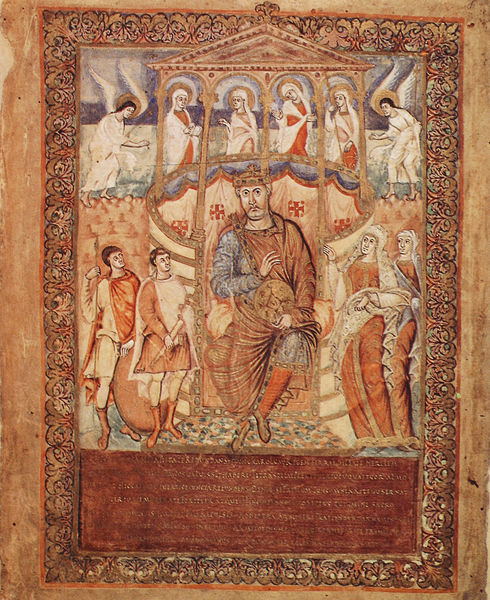
Titel: Bibel von  St. Paul (S. Paolo fuori la mura)
Standort: Herkunftsort: Reims (EU - F)
Institution: Rom, Bibliothek von San Paolo
Schlagwörter: gemälde, gott, hand, mann, frauen, menschen, frau, männer, schmuck, säule, säulen, rot, beige, ornament, bibel, falten, rahmen, bild, gold, krone, engel, schrift, schuhe, farbe, kaiser, könig, thron, dekor, buch, kreuz, widmung, text, soldat, beschriftung, initiale, stiefel, herrscher, heiligenschein, jesus, mittelalter, tempel, heilige, heilig, handschrift, latein, apostel, buchmalerei, evangelium, heiligen, köniog, könog, kömnn, königh